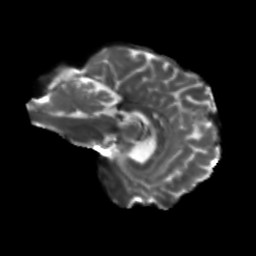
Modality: T2w
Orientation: sagittal
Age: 62
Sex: female
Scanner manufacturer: siemens
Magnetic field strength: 3 T
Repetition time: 5.25 s
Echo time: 0.08 s